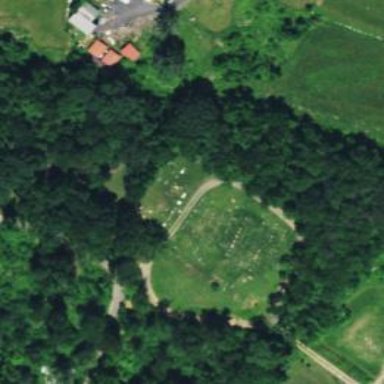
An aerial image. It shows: Graveyard.